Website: bh-photo
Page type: customer-info-address
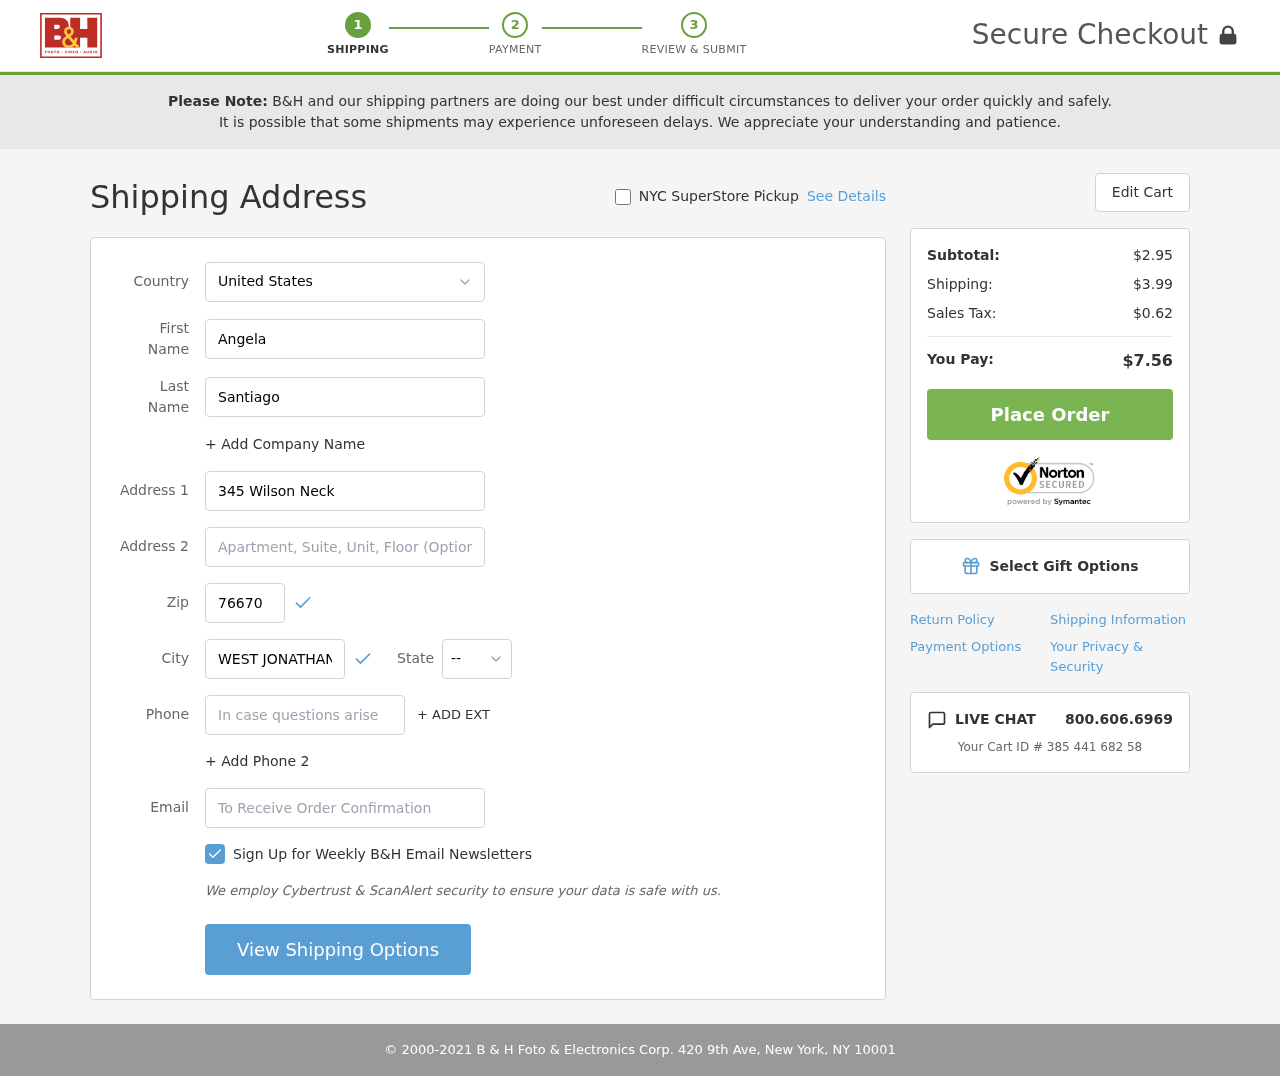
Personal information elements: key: PII_CITY
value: West Jonathanhaven
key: PII_COUNTRY
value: United States
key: PII_EMAIL
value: angela.santiago@gmail.com
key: PII_FIRSTNAME
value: Angela
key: PII_LASTNAME
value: Santiago
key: PII_PHONE
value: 3793135403
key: PII_POSTCODE
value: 76670
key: PII_STATE_ABBR
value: AK
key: PII_STREET
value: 345 Wilson Neck
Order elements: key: ORDER_SUBTOTAL
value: $2.95
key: ORDER_SHIPPING_COST
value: $3.99
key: ORDER_TAX
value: $0.62
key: ORDER_TOTAL
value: $7.56
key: ORDER_ID
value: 385 441 682 58